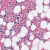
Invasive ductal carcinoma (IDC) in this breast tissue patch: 1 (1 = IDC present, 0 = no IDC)